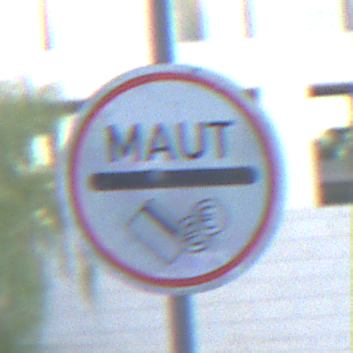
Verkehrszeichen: MautflichtigeStrecke
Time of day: SunriseSunset
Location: Outdoor (Urban)
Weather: Clear
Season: NotSpecified
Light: Natural